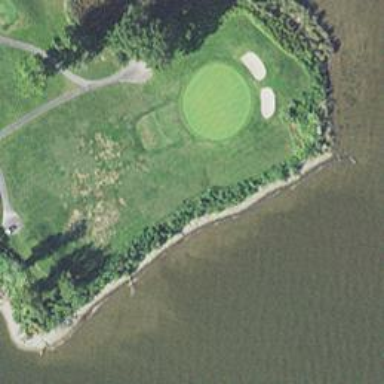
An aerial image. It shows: Golf hole.